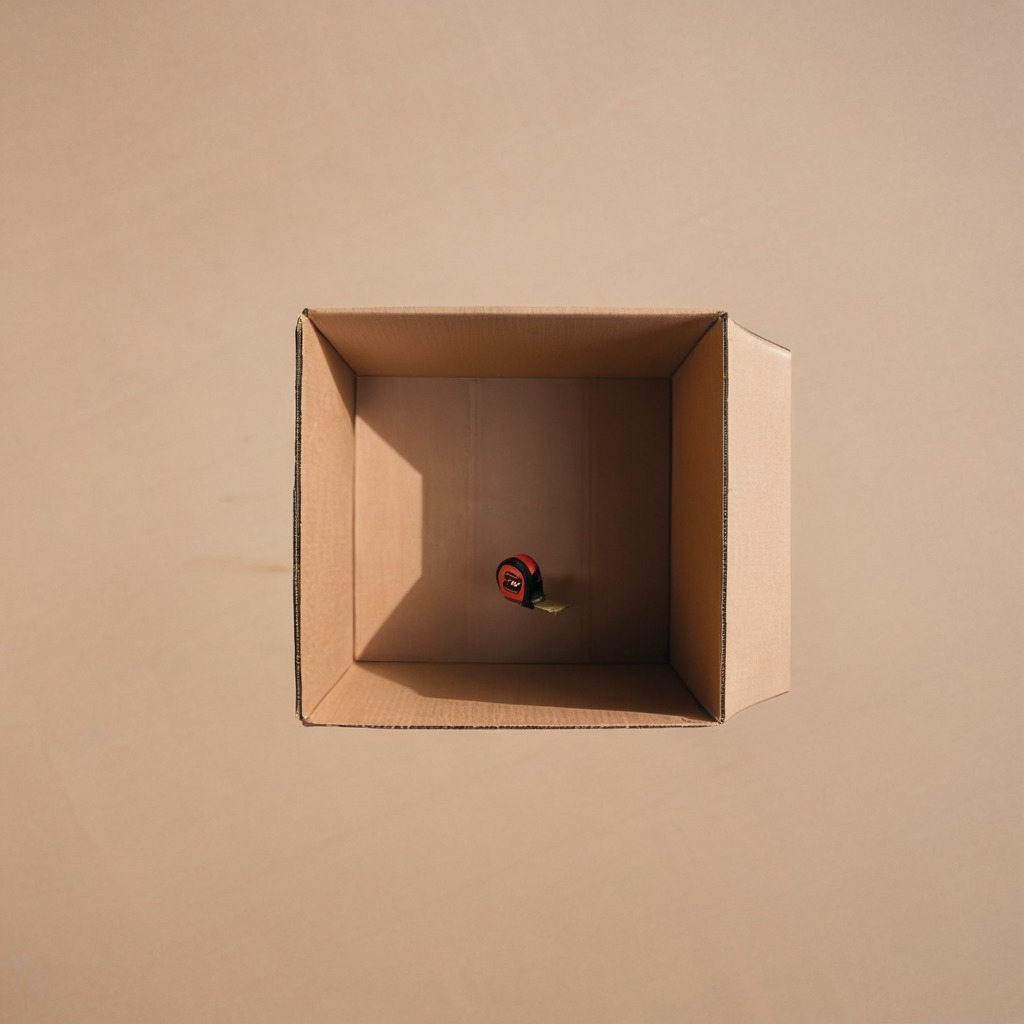
A measuring tape is lying on the cardboard box surface.